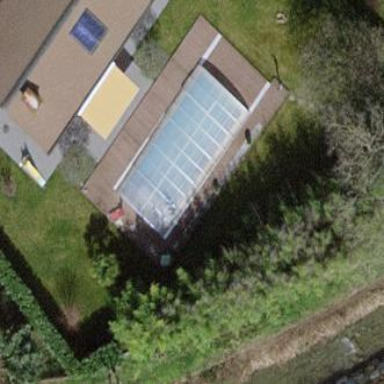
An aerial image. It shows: Swimming pool located in leisure land.